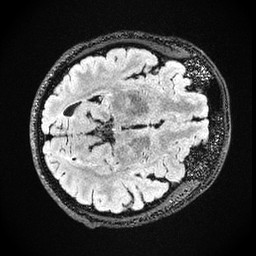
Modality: FLAIR
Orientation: axial
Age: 20
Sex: male
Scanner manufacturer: ge
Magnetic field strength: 3 T
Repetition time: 4.802 s
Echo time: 0.1158 s